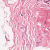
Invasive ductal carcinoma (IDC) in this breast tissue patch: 0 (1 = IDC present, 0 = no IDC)